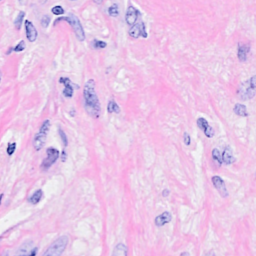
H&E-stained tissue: Breast